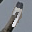
Label: 7